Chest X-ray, AP view. Patient: 55 years old, sex M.
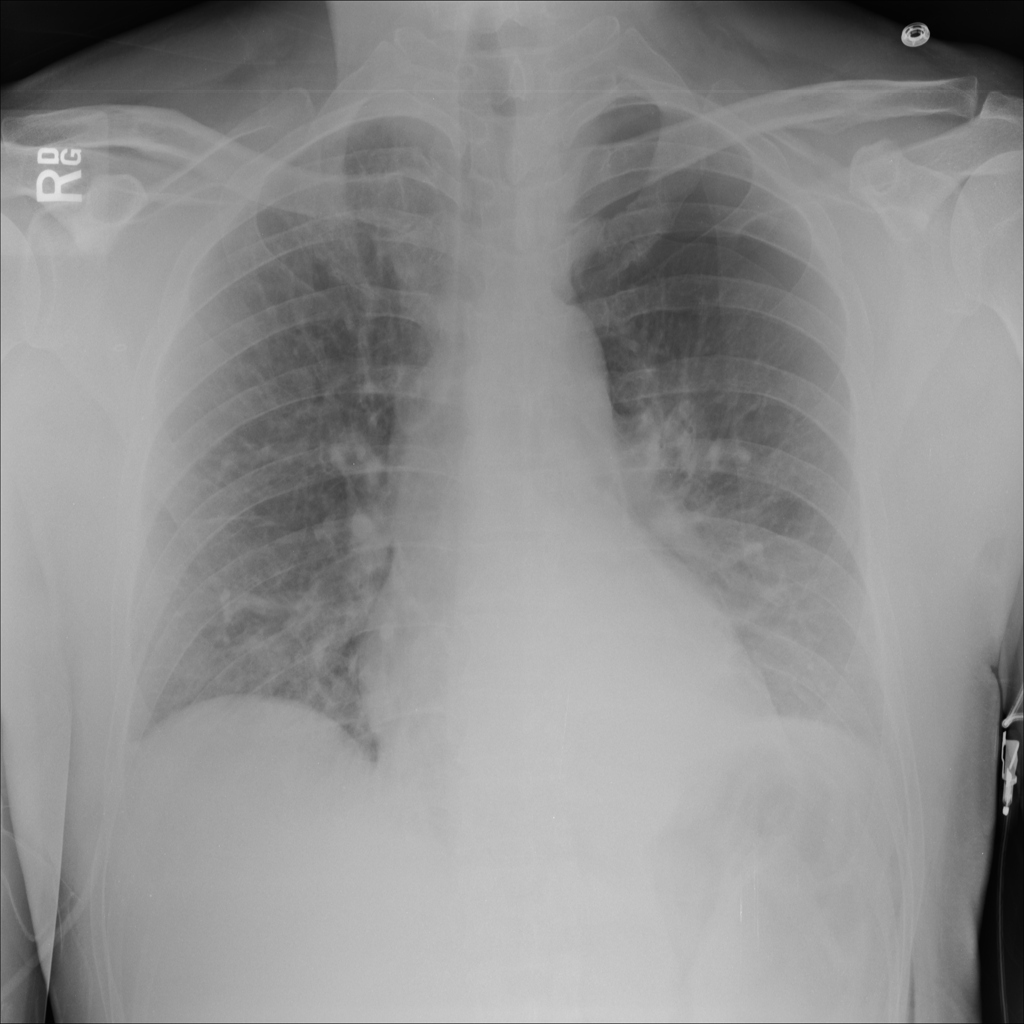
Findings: Atelectasis